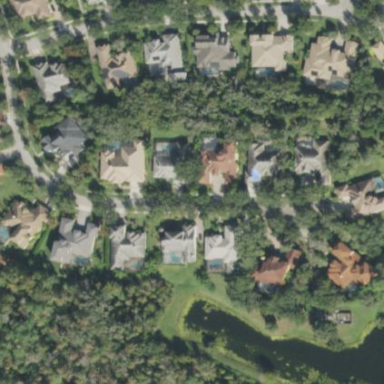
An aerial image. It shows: Residential area composed of single-family homes.